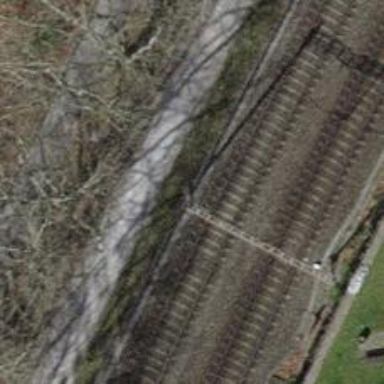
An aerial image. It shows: Catenary mast for power lines.